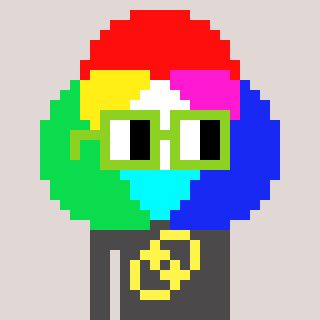
a pixel art character with square light green glasses, a color circle-shaped head and a grayscale-colored body on a warm background